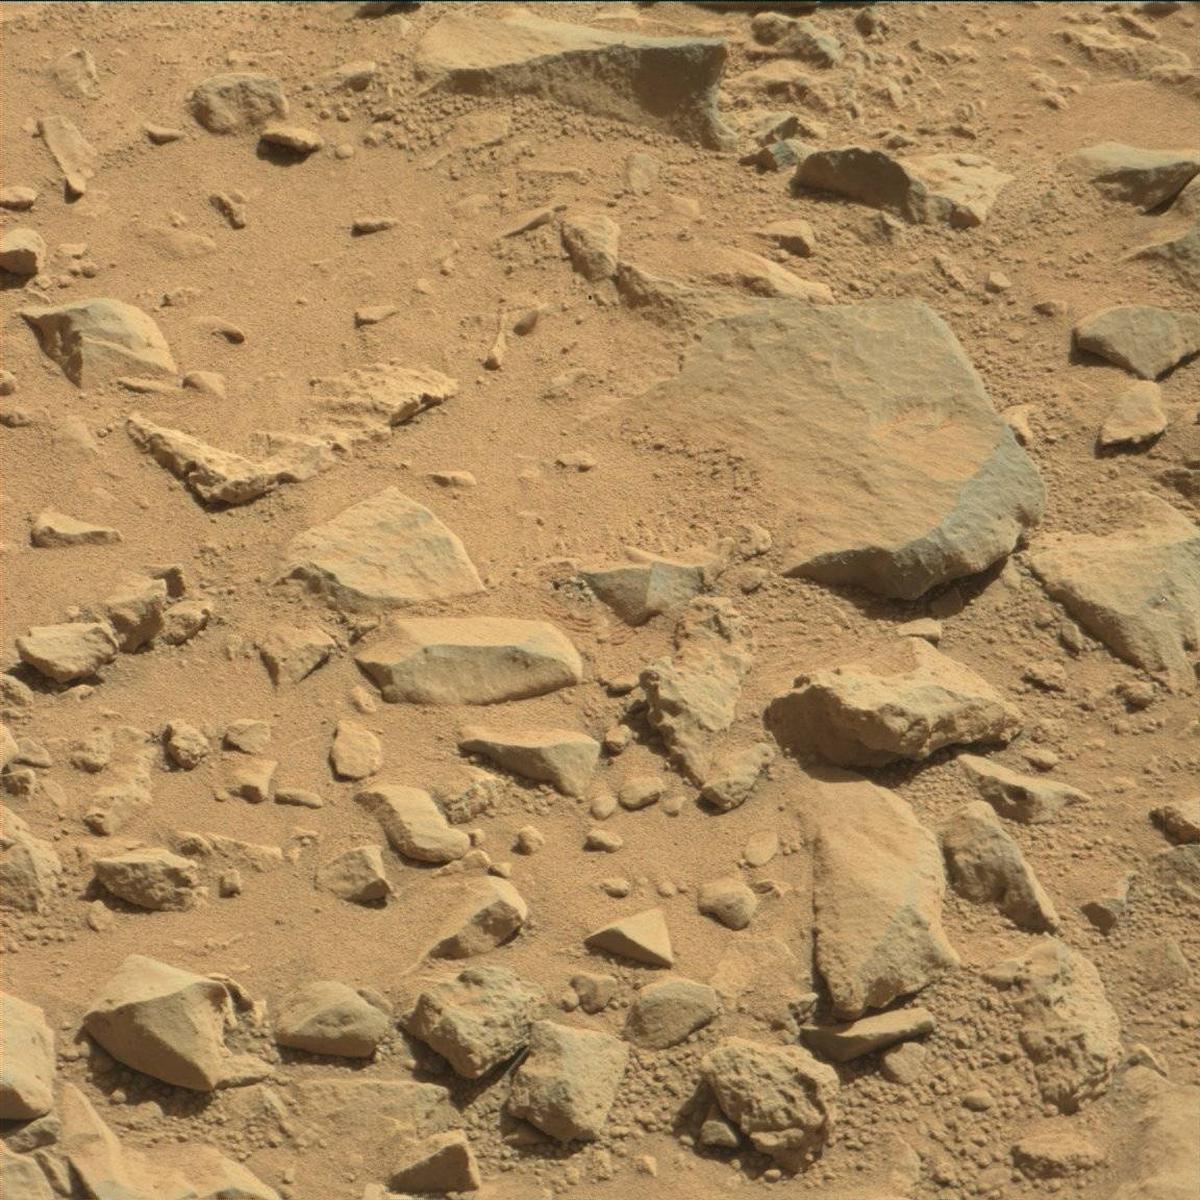
Terrain classes present: Bedrock, Rock, Sand / Soil